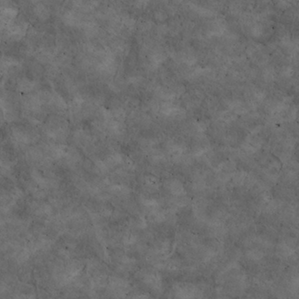
Label: non_frost